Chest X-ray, AP view. Patient: 25 years old, sex F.
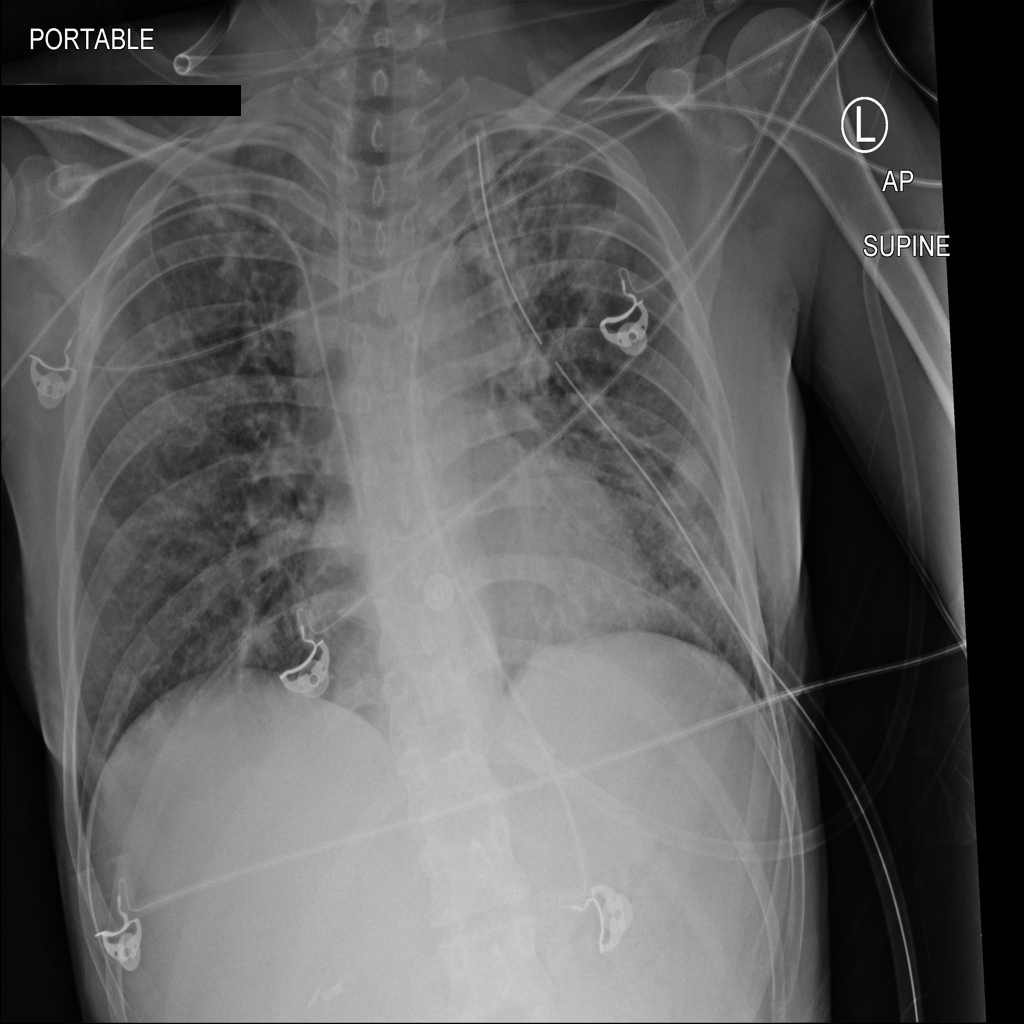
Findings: Emphysema, Infiltration